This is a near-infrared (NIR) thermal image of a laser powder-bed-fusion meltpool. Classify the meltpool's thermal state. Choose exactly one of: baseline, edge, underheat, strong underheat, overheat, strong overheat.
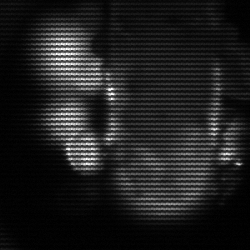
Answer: strong underheat